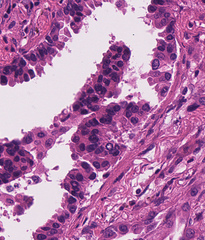
Tumor epithelial tissue: yes
Tumor-associated stroma tissue: yes
Normal tissue: no